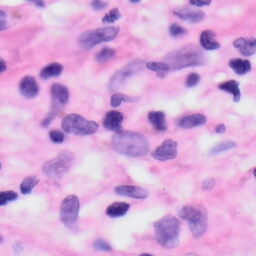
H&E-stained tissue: Skin